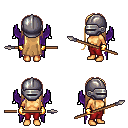
a pixel art fantasy rpg character, female body template, human, tanned skin, purple wings, red pants, light blonde extra-long hairstyle, metal helm, gold gloves, spear, four views (front, back, left, right), 2x2 character sprite sheet, small pixel art, hard edges, no anti-aliasing